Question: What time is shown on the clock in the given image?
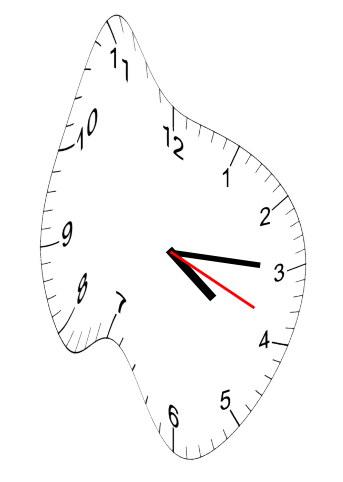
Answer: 04:15:19